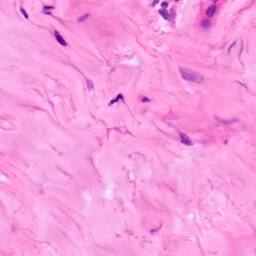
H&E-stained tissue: Lung